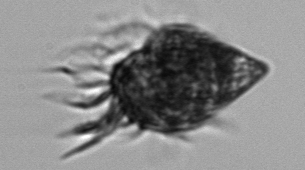
Label: Strombidium_morphotype1